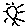
Label: sun